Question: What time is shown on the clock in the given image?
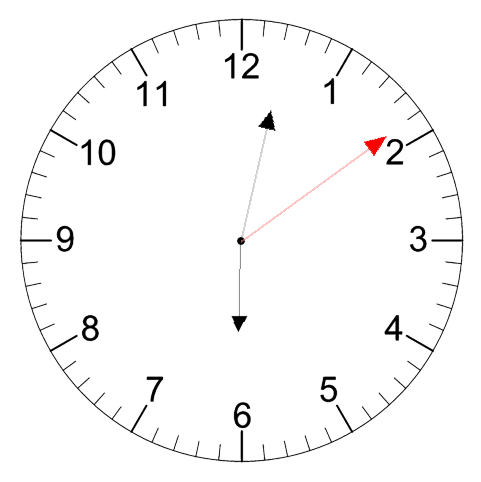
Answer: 06:02:09